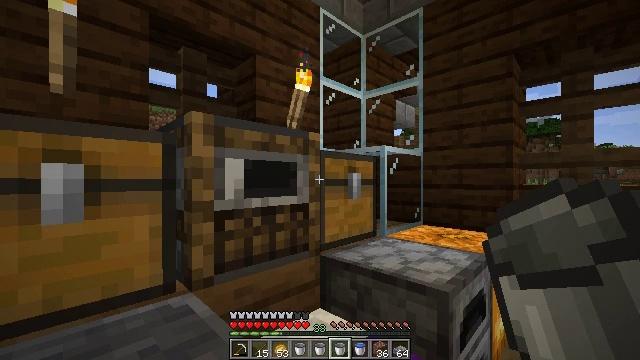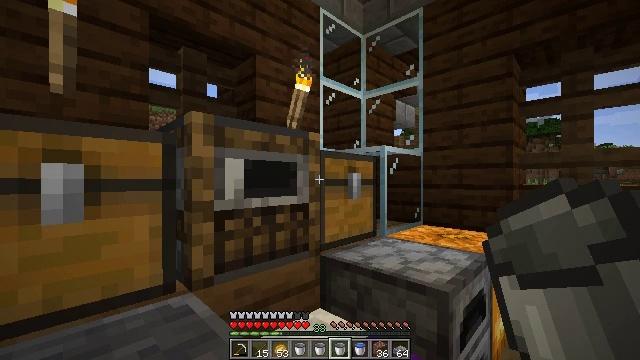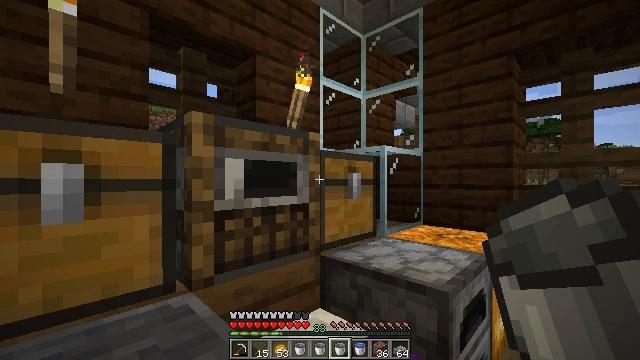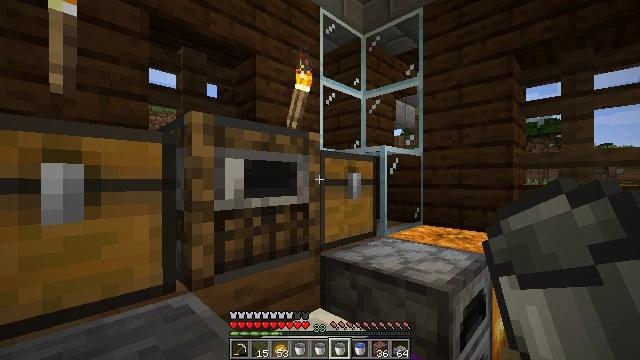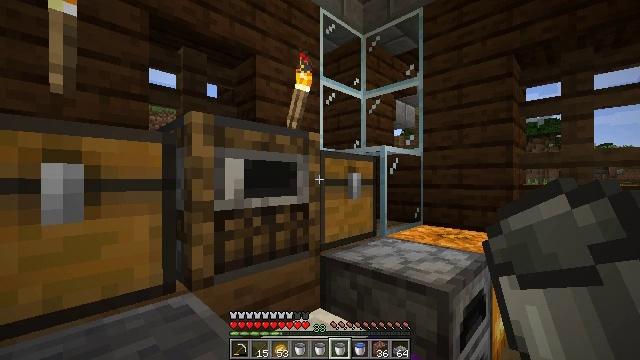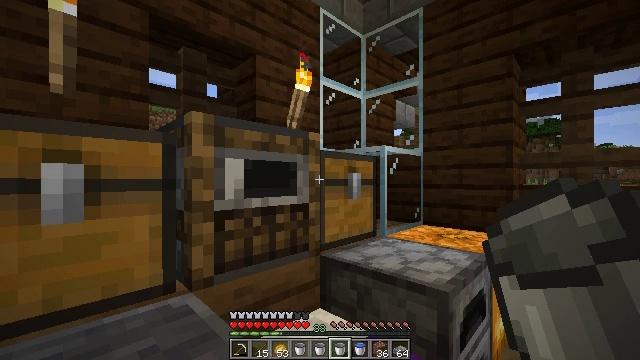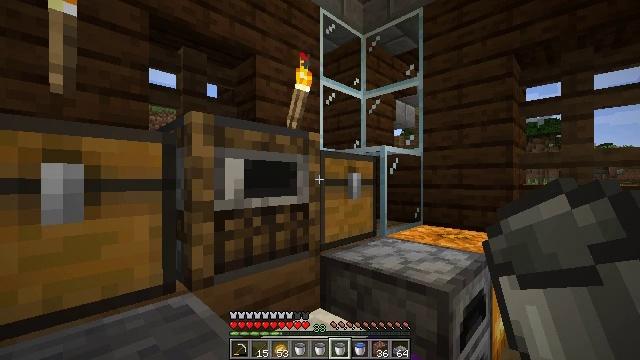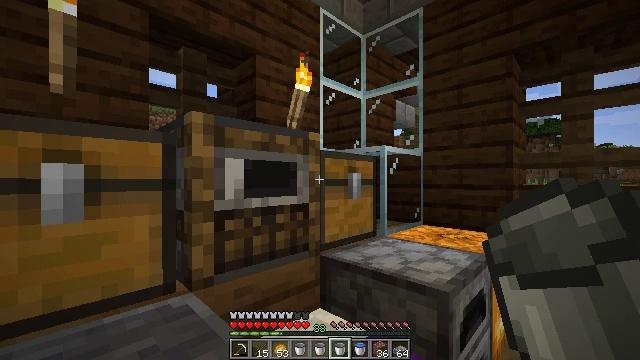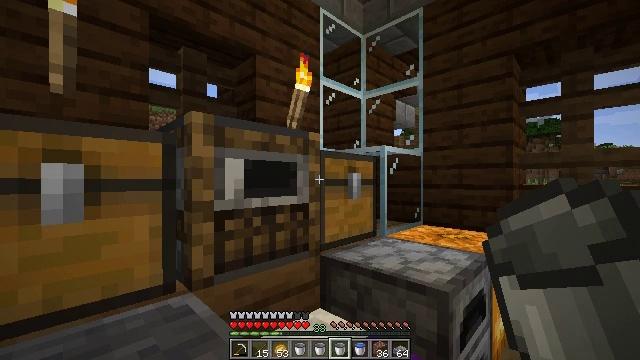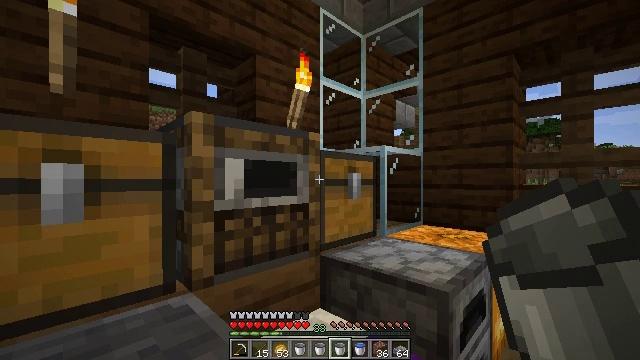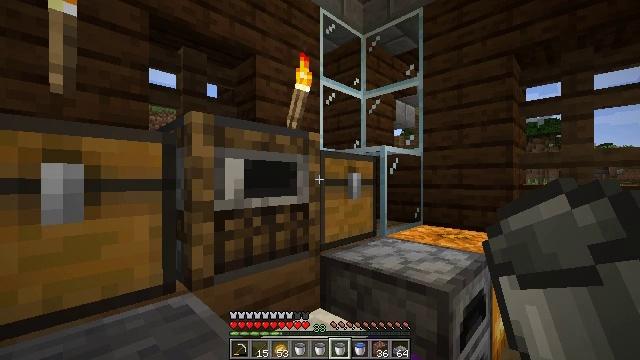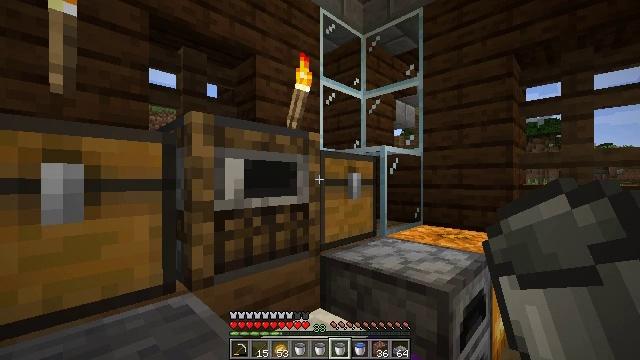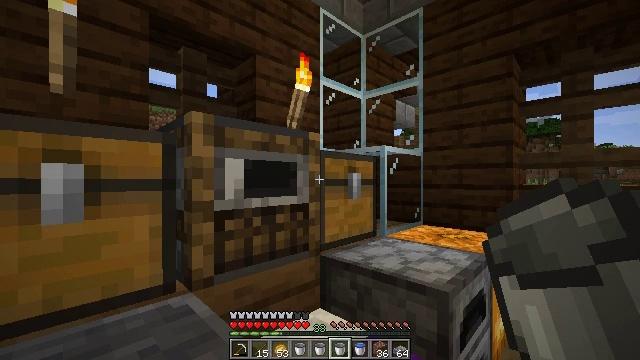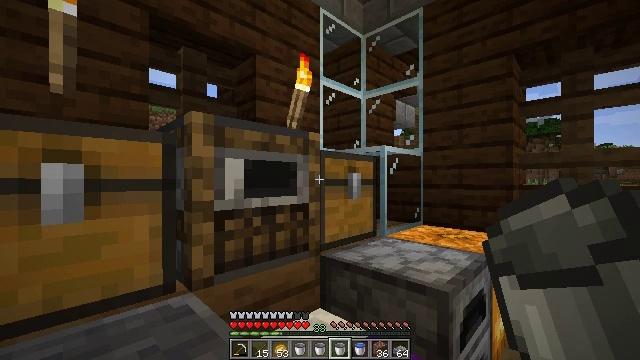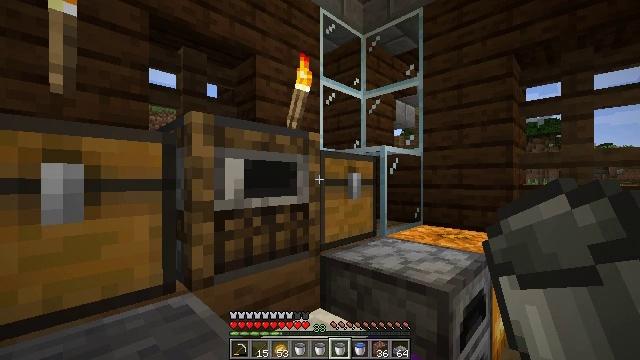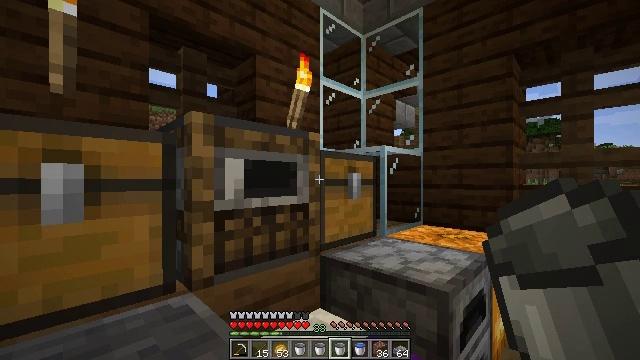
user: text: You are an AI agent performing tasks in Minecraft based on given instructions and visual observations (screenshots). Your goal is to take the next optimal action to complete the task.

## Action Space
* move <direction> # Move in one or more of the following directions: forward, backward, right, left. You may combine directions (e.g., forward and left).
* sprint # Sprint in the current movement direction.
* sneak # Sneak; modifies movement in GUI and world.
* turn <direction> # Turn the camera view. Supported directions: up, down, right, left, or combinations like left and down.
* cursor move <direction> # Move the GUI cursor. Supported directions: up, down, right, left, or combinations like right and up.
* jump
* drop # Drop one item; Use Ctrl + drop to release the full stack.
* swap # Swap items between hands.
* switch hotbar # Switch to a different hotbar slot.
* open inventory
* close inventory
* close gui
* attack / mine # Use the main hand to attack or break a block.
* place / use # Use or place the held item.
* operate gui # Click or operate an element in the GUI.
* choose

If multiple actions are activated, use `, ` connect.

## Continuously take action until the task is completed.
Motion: motion action
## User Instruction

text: Destroy the spruce leaves to get sticks and saplings.
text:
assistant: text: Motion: no_op
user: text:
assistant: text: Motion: no_op
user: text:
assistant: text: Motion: no_op
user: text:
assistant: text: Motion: no_op
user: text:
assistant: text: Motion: no_op
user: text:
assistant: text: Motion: no_op
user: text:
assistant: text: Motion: no_op
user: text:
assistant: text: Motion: no_op
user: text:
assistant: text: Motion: no_op
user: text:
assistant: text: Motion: no_op
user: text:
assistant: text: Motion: no_op
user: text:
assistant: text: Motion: no_op
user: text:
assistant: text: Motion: no_op
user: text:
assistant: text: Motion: no_op
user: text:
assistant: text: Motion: no_op
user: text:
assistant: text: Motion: no_op
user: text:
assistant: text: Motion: no_op
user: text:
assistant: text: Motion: no_op
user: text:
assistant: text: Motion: no_op
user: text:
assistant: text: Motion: no_op
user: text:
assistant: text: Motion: no_op
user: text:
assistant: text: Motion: no_op
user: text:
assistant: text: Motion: no_op
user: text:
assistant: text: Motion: no_op
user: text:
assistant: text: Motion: no_op
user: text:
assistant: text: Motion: no_op
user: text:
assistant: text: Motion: no_op
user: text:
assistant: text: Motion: no_op
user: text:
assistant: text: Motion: no_op
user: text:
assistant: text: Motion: no_op